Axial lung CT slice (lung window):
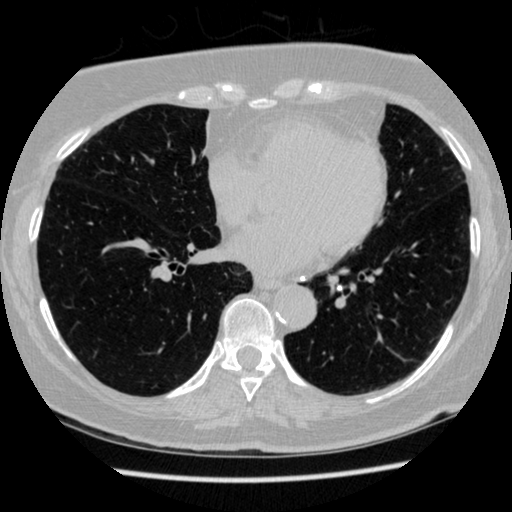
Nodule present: no